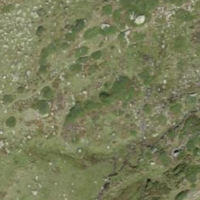
EUNIS habitat code: 23
Species observed at this site:
Saxifraga aizoides